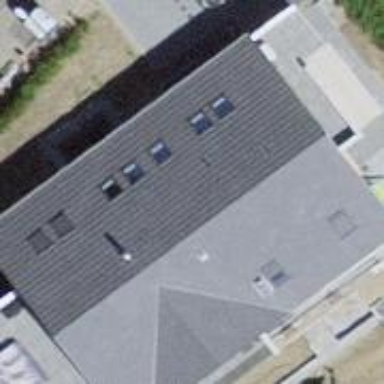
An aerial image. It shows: Building with hipped roof shape.